Interaction volume radius: 5 \u00c5
Interaction volume height: 10 \u00c5
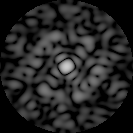
Disorder parameter: 0.7606